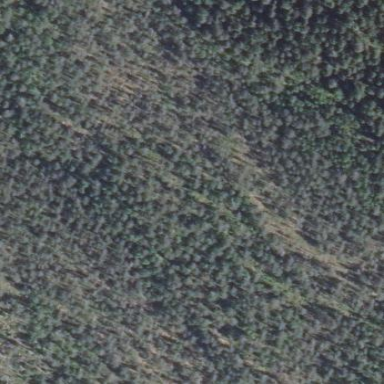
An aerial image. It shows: Woodland with needle-leaved trees.